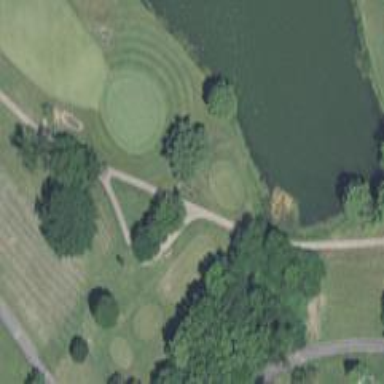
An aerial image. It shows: Golf cartpath that is also road path.